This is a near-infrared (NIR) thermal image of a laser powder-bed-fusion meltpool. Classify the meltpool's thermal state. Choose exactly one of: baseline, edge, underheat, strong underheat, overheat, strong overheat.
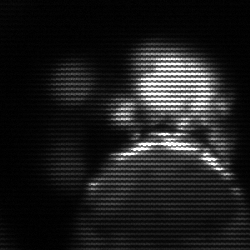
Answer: baseline